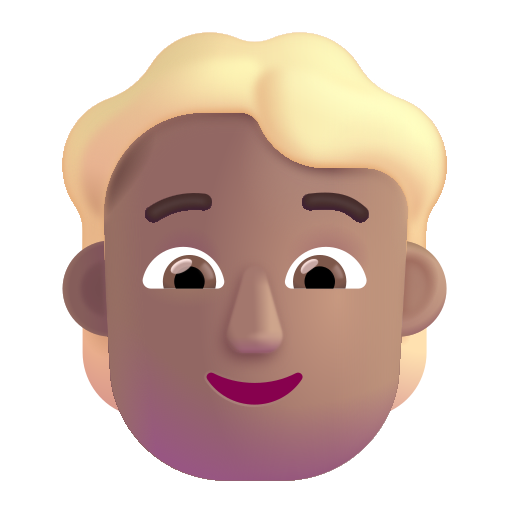
person blonde hair color